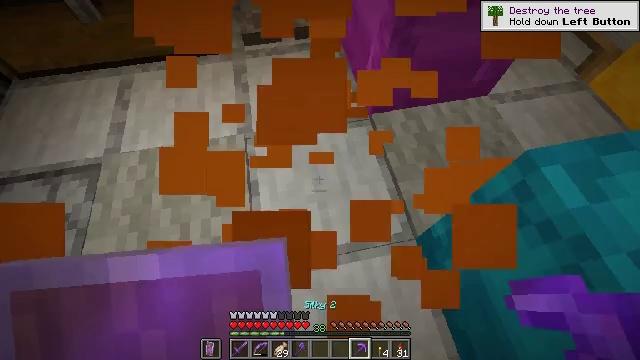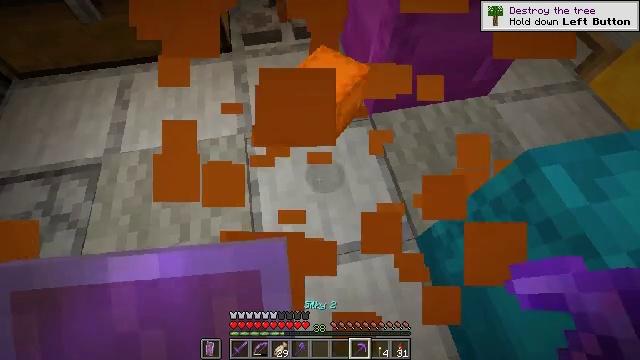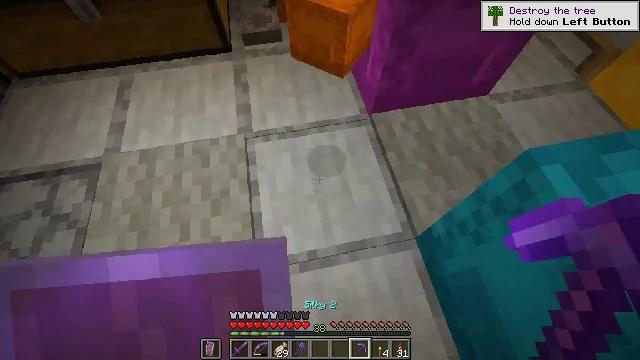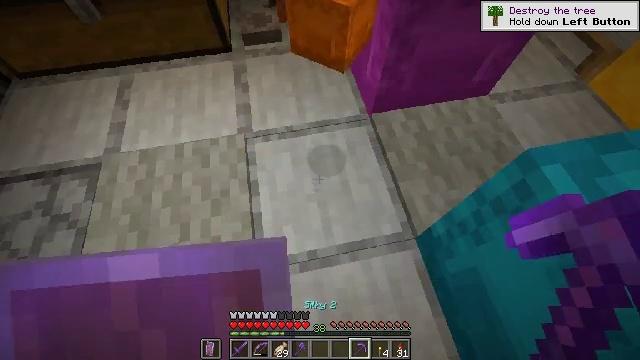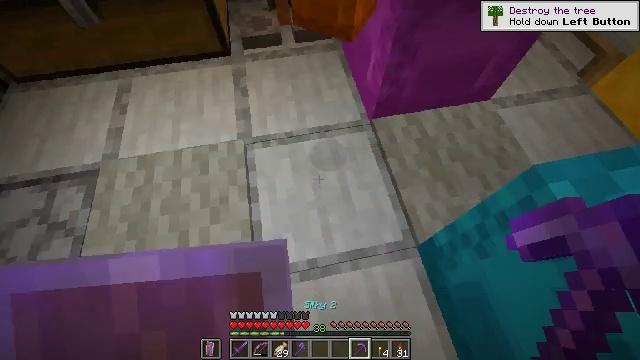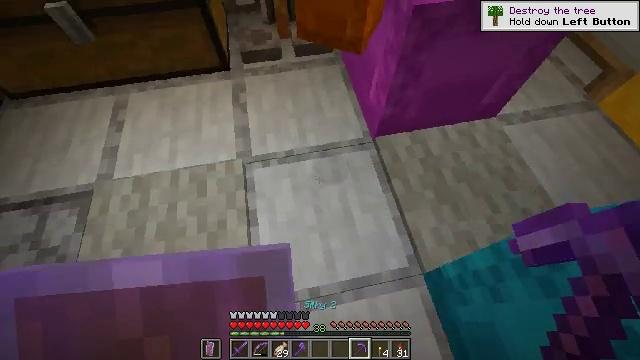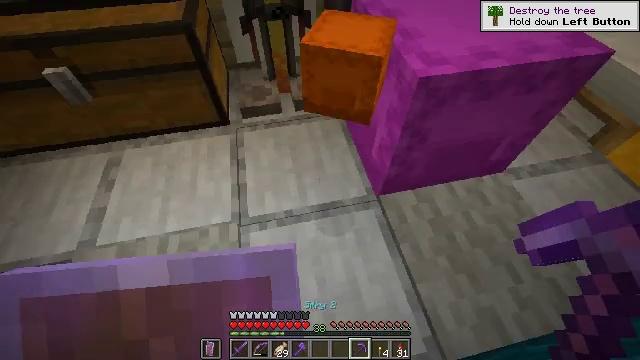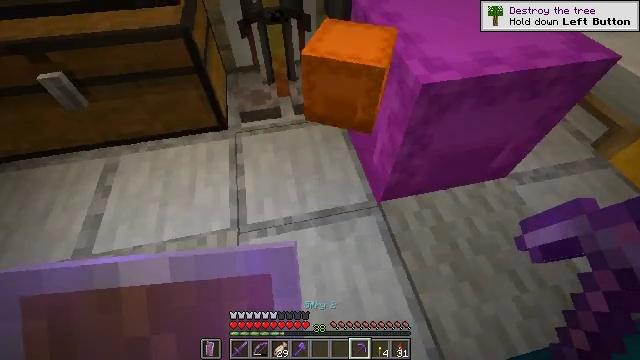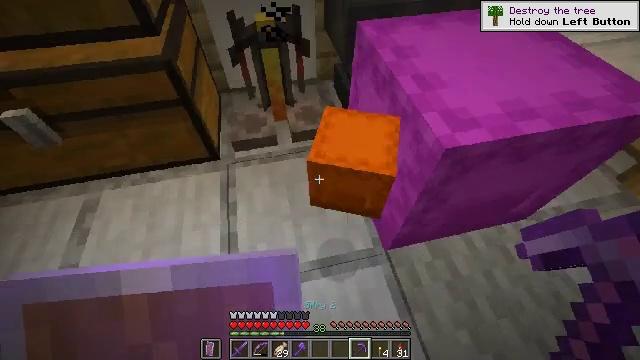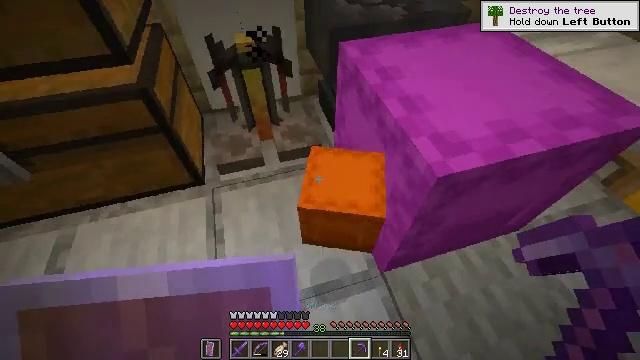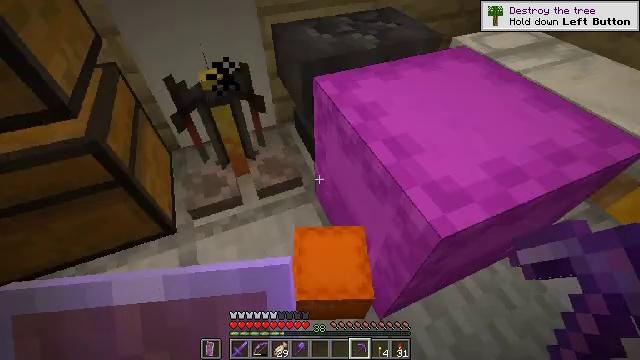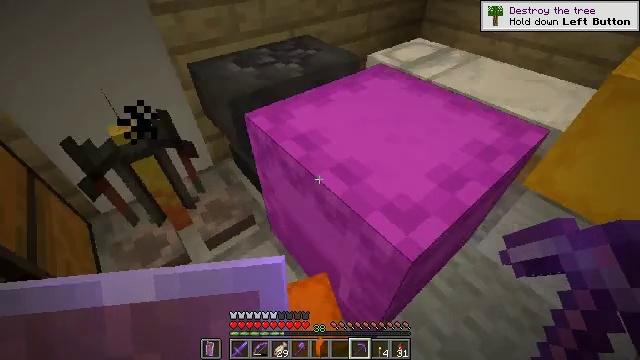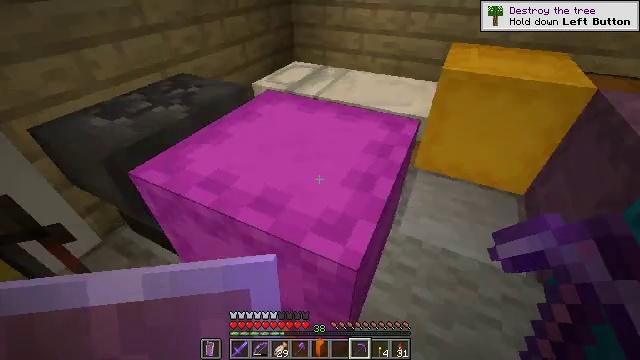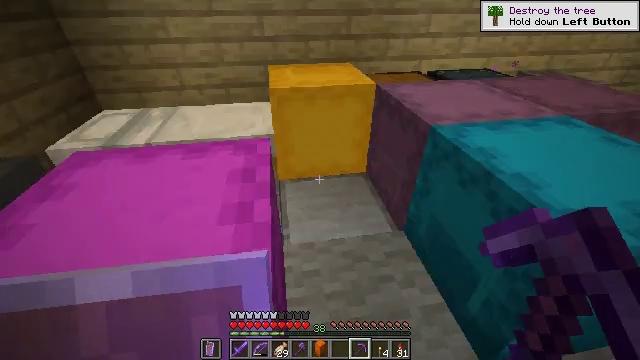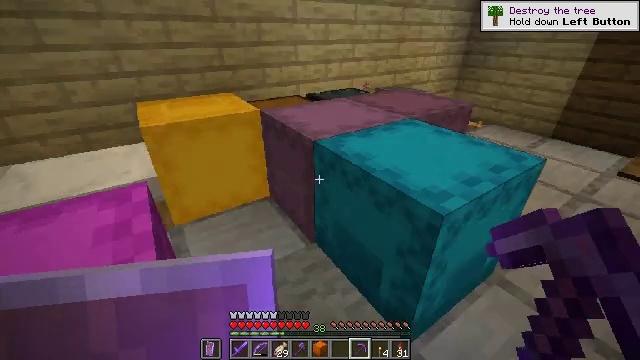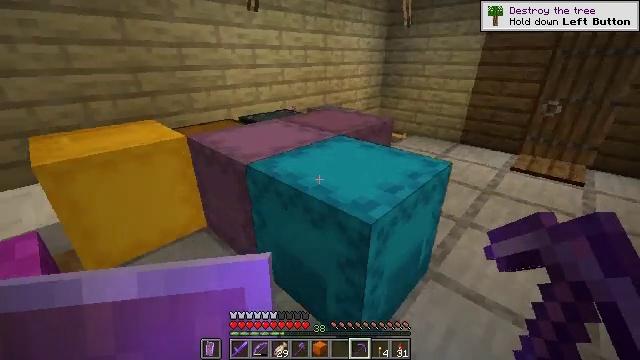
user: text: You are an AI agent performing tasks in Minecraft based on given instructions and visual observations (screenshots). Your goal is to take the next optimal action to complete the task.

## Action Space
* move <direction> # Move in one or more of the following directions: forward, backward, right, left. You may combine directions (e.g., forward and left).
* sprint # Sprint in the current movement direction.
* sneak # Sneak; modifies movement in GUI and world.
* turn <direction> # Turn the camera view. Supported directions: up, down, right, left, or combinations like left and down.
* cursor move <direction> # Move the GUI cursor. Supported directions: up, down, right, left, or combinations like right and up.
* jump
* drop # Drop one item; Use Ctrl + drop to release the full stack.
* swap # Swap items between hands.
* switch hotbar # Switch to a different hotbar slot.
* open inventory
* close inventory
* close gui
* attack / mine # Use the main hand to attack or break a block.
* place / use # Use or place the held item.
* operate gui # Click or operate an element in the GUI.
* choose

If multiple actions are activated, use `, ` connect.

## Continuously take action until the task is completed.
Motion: motion action
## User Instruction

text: Cook cod with the furnace.
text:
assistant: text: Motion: no_op
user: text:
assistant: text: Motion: no_op
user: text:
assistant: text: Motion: no_op
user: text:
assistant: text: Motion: move forward
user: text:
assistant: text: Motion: move forward
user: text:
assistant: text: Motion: move forward, turn up
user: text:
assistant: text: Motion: move forward
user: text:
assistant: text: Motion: move forward
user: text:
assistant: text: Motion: move forward, turn right and up
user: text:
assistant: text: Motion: turn right and up
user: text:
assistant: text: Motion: turn right and up
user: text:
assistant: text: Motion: turn right and up
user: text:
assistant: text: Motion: turn right and up
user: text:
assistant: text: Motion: move right, turn right and up
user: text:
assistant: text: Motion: move right, turn right and up
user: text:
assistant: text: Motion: move right, turn right and up
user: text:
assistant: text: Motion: move right
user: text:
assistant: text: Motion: move right
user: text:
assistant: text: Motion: move forward and move right
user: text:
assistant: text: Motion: move forward and move right
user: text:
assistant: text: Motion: move forward and move right
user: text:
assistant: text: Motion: move forward and move right
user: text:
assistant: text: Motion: move forward and move right, turn left
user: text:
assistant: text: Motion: move forward and move right, turn left
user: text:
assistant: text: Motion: move forward and move right, turn left
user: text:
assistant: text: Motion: move forward, turn left and down
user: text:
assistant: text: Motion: move forward, turn left and down
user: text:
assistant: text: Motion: move forward, turn left and down
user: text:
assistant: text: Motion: move forward, turn left
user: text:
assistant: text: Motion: move forward